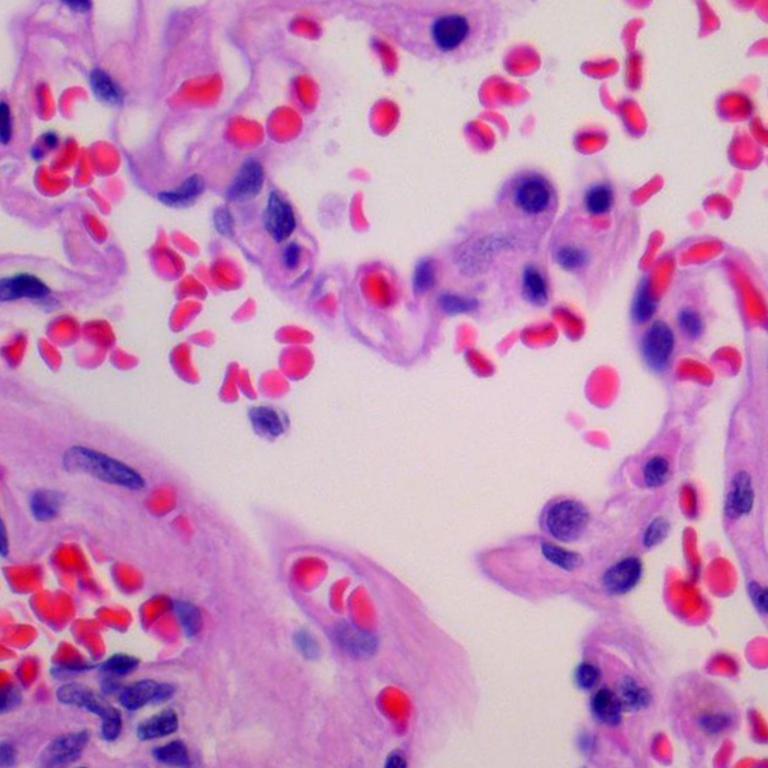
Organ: lung
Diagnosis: benign